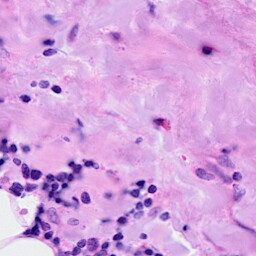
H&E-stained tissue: Breast